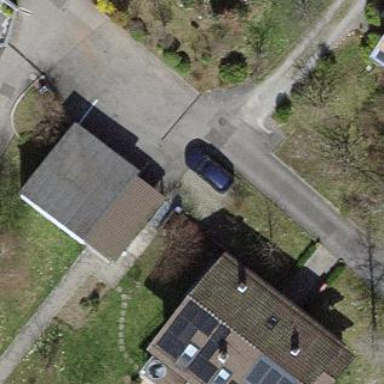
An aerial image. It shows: Garage.